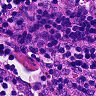
Metastatic tissue present: no